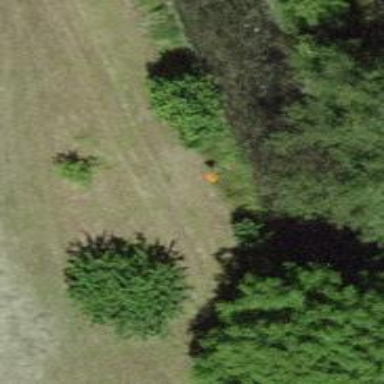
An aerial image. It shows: Aerial marker.